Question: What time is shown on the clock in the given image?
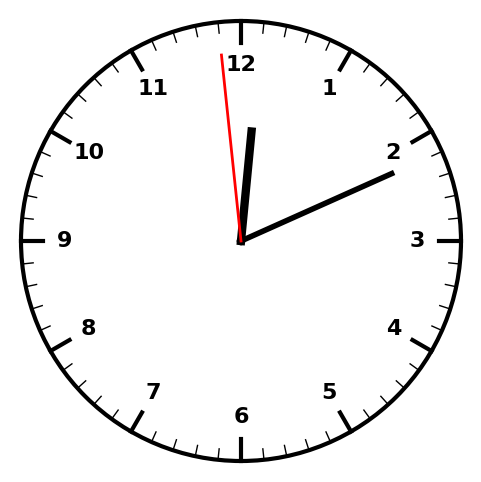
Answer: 12:10:59